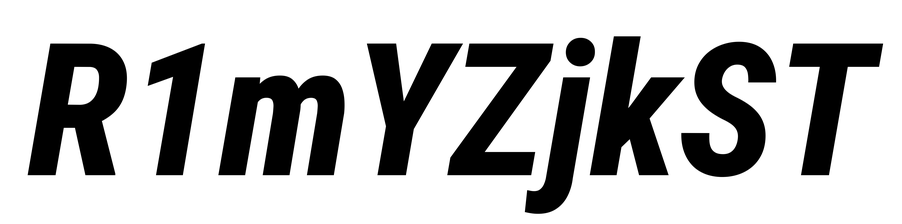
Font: Roboto-Italic_Condensed_ExtraBold_Italic